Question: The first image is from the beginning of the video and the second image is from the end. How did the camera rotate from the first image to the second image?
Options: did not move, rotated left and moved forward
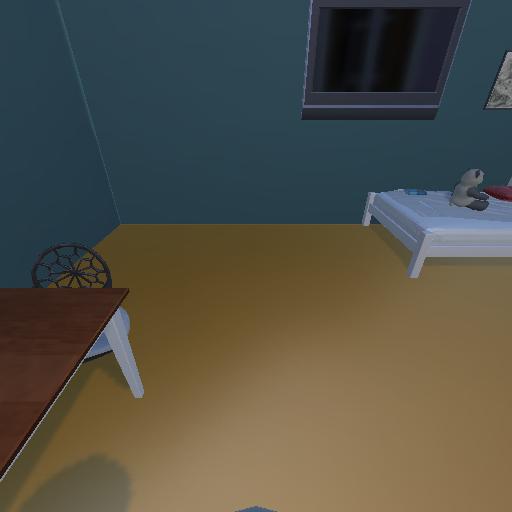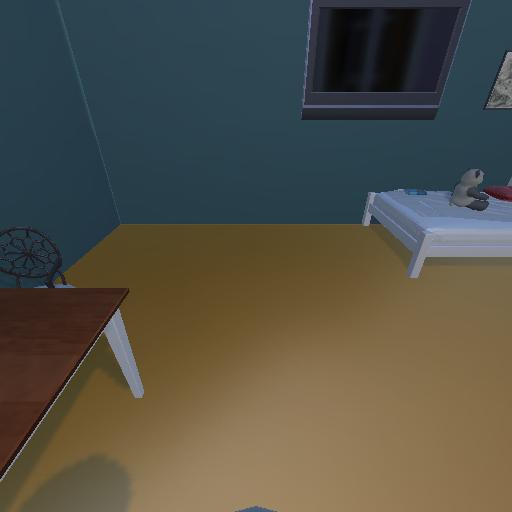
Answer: did not move